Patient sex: M
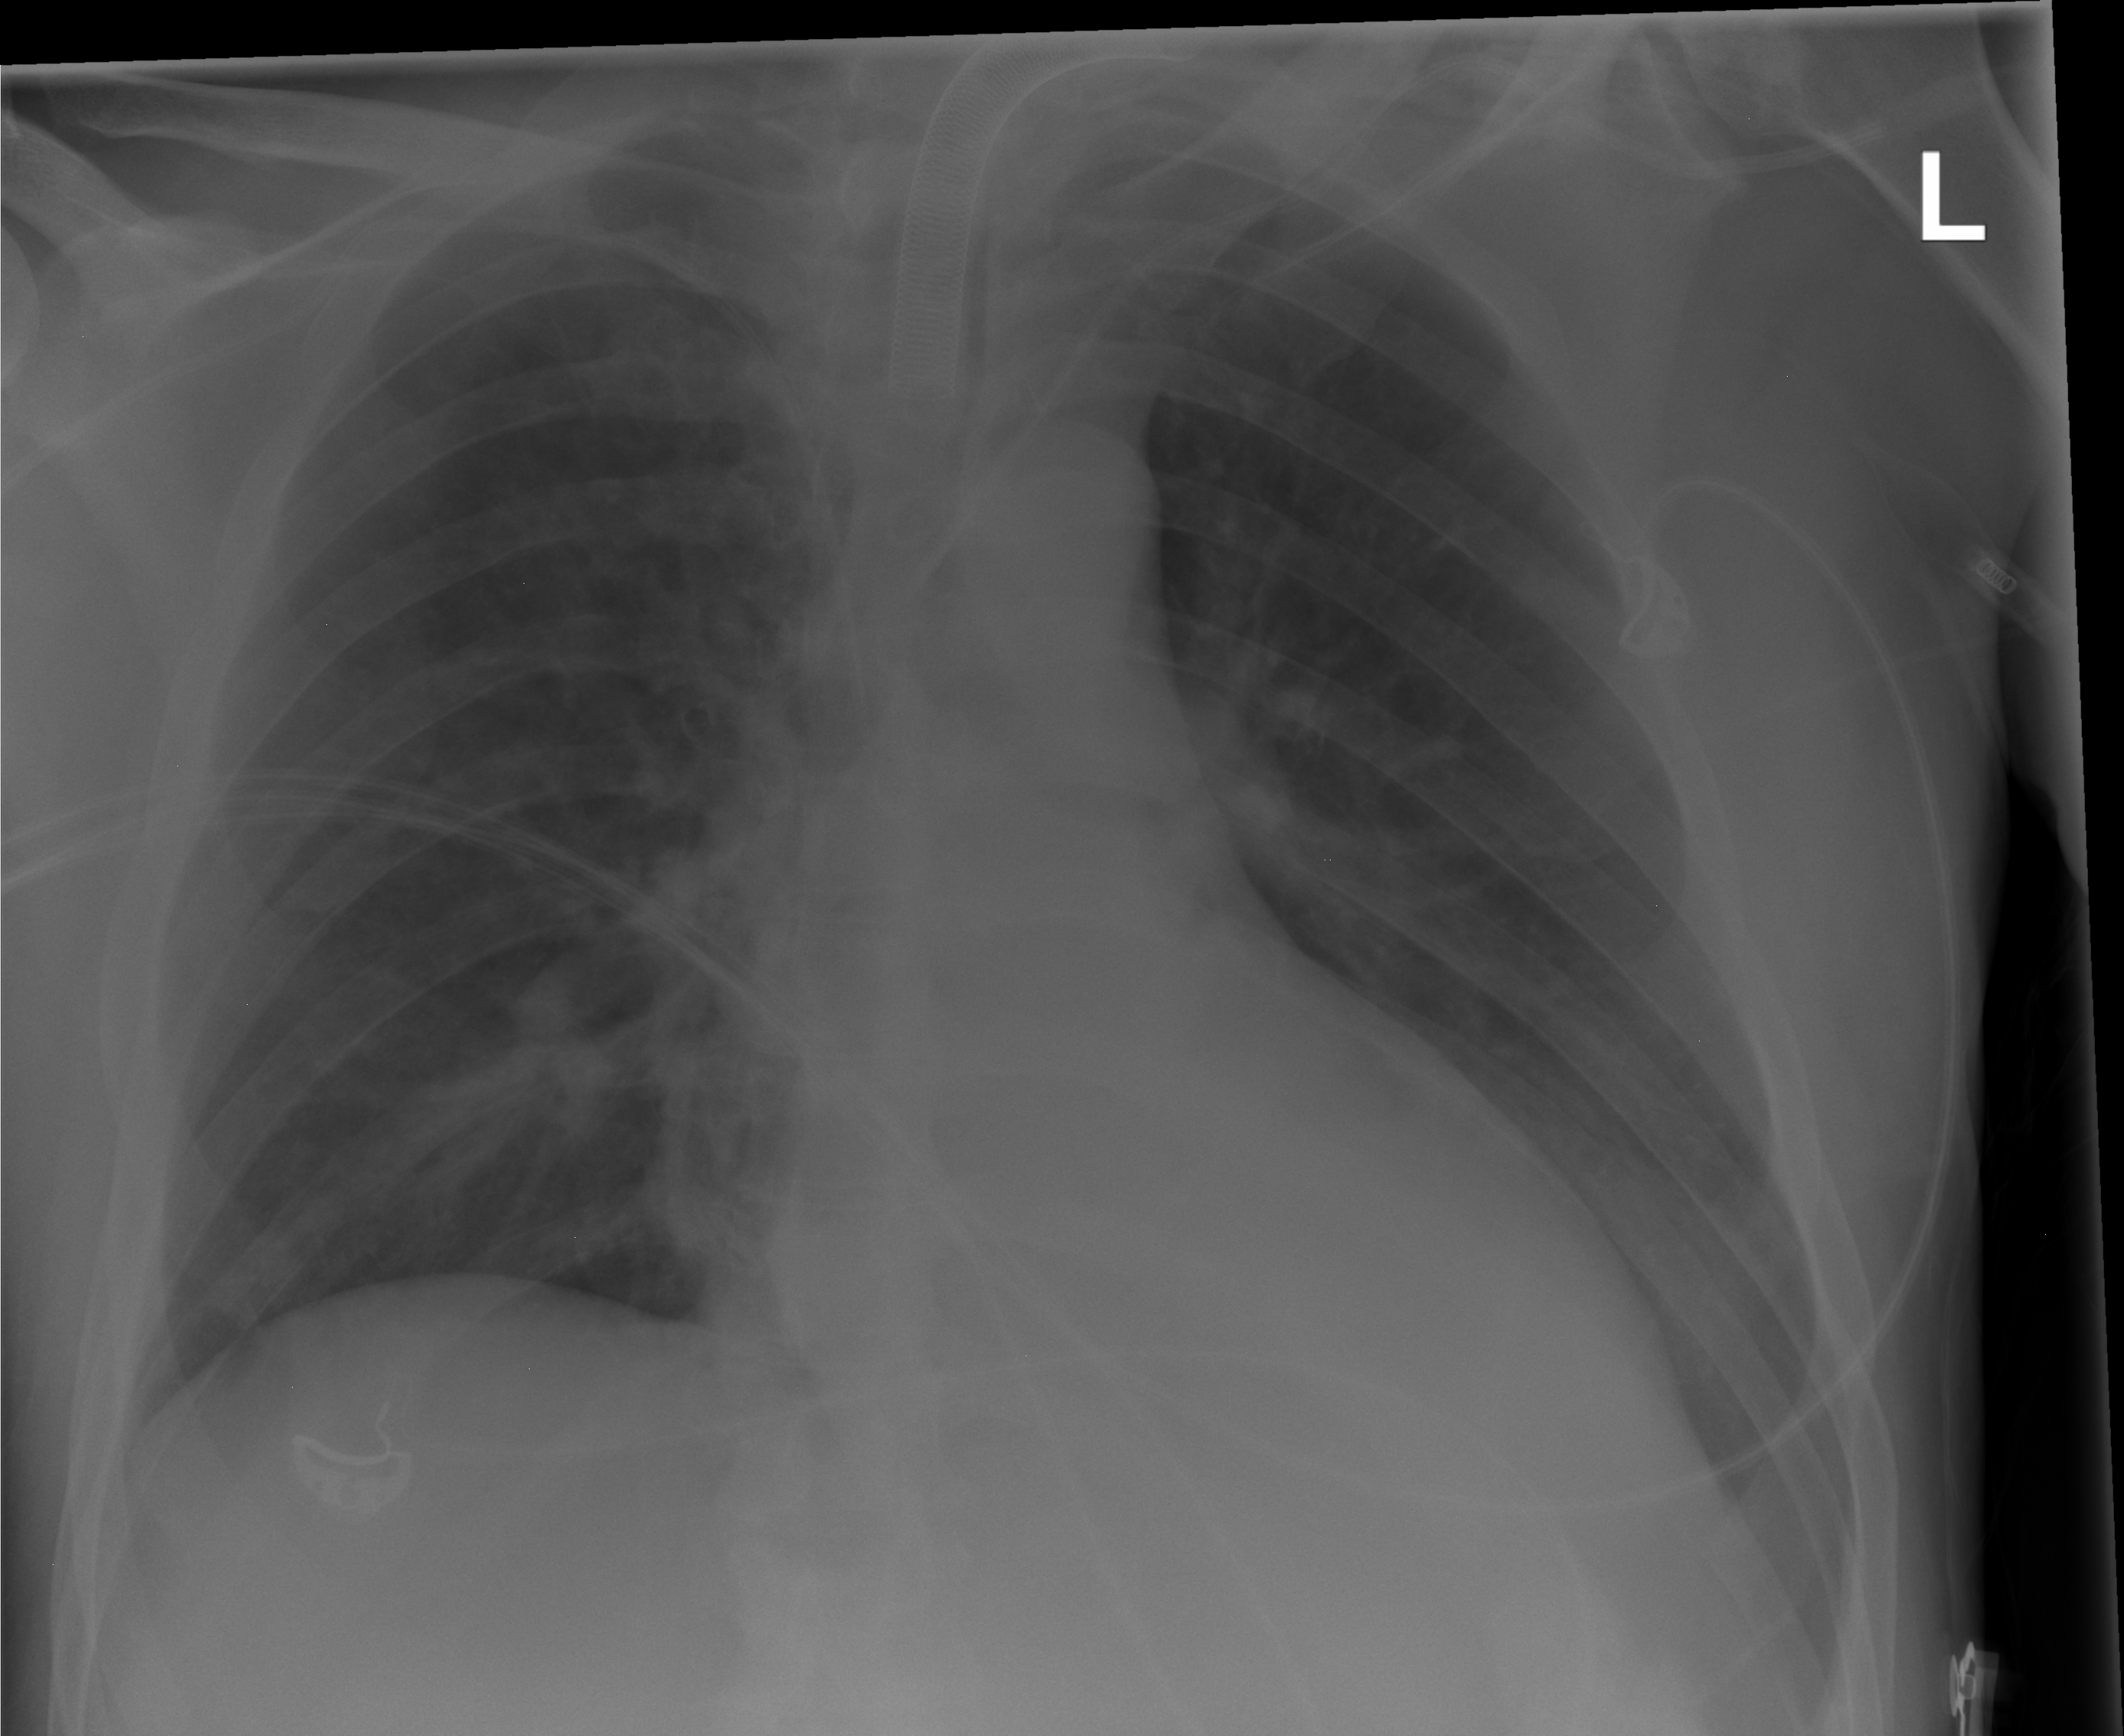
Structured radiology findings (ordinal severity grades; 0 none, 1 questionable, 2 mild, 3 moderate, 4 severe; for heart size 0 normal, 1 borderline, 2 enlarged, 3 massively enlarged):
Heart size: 0
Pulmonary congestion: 2
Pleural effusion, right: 0
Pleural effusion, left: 2
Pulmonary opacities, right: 2
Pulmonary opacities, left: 0
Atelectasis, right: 0
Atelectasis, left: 2